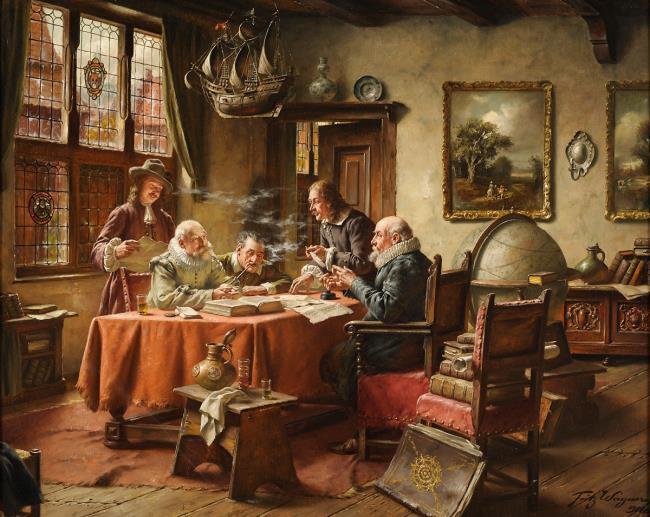
Title: Group of men smoking, drinking and conversing at a table
Artist: Fritz Wagner
Earliest date: 1911
Latest date: 1939
Genre: painting
Iconography: Tobacco
Keywords: history (genre), interior view, group of people, old man, smoking a pipe, drinking, talk, pointing, table, table carpet, hat, inkwell, book, document (objectgenre), lorgnette, pasglas, cravat, collar, standing (position), sitting, servant, pour, chair, stool (seat), pipe, leaded window, model ship, painting (depicted), document (objectgenre), model ship, wooden floor, mantelpiece, candlewick trimmer, plate (general, dish), tile wall, porcelain (visual work)